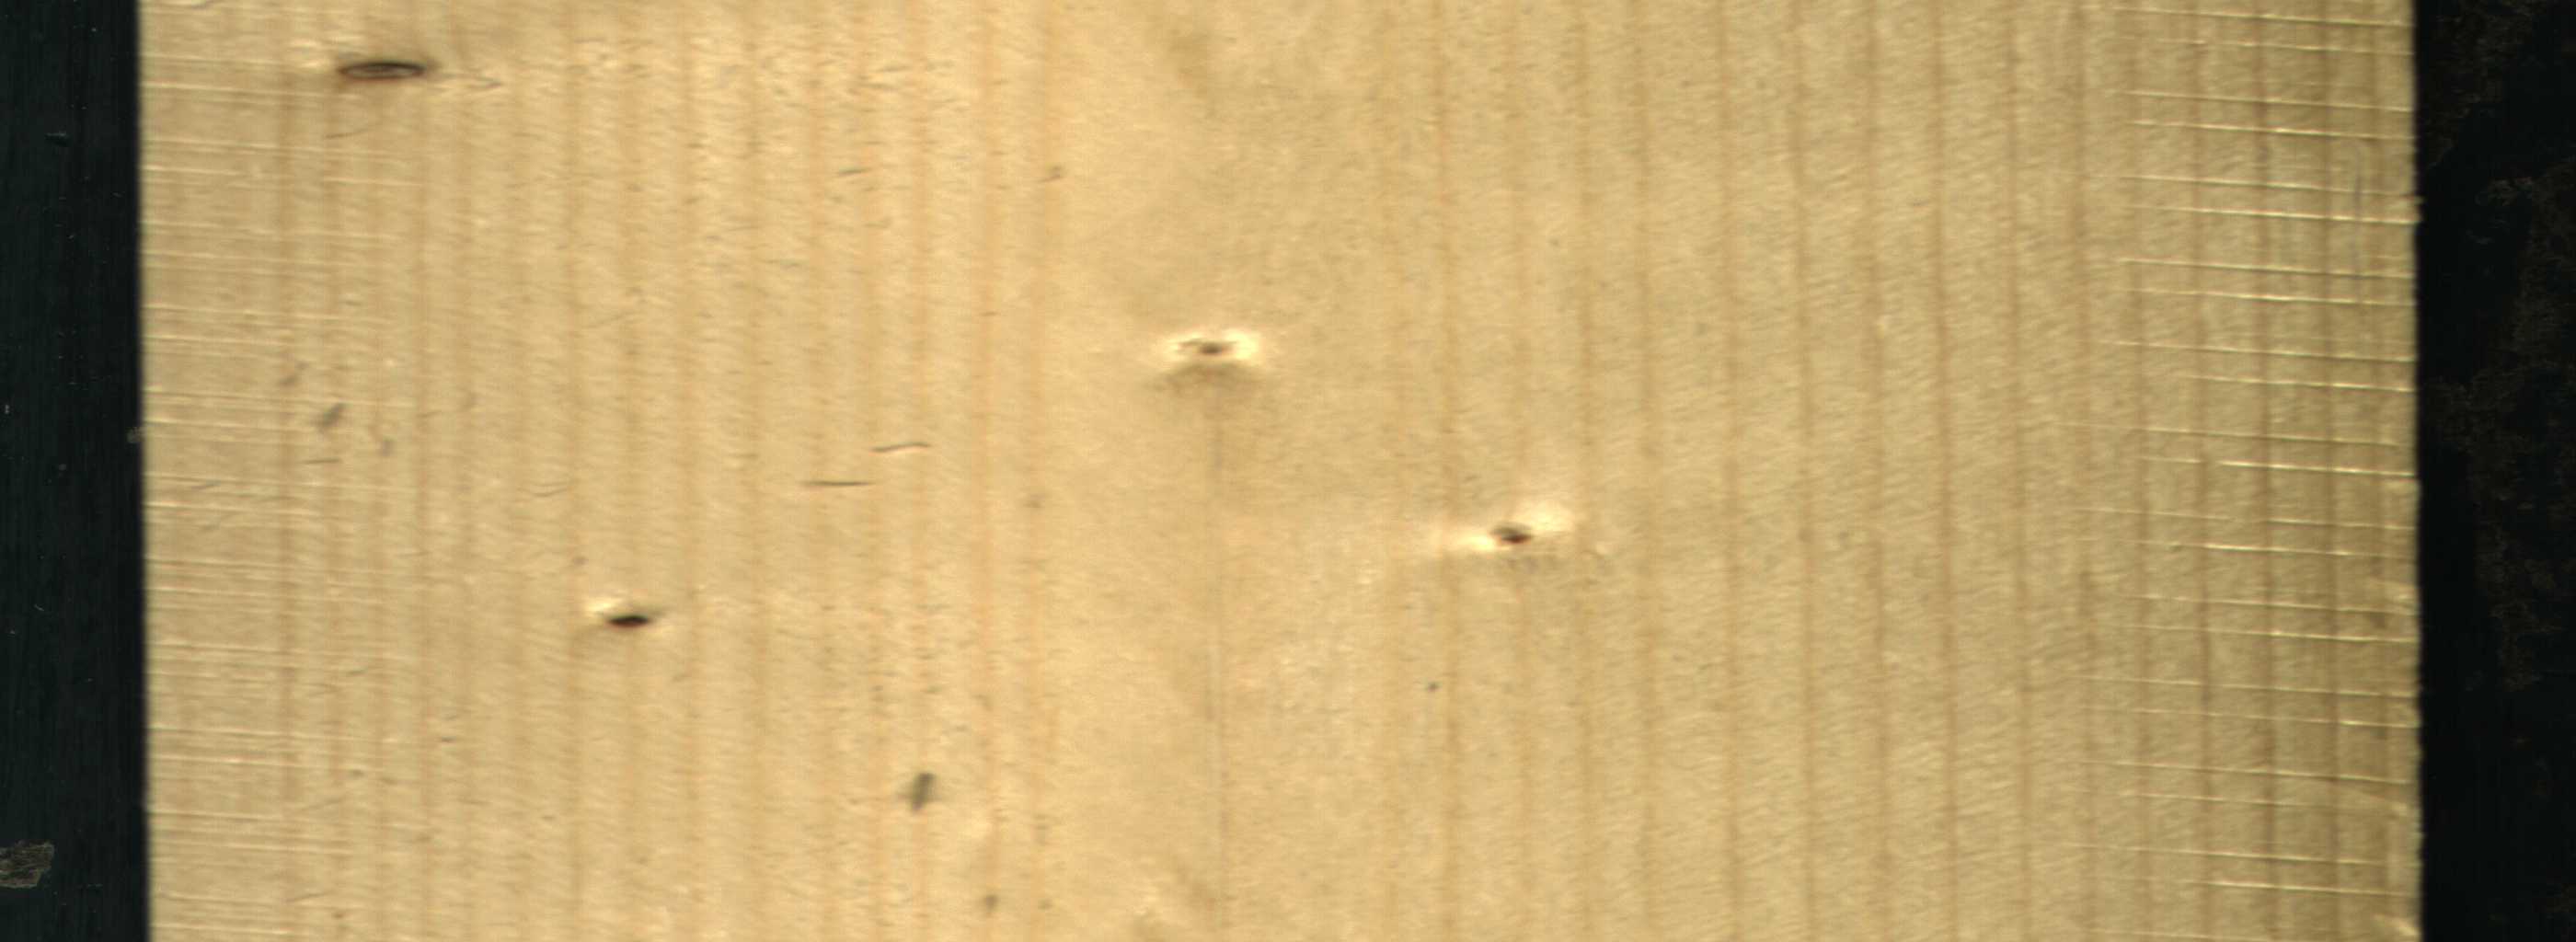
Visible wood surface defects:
Dead_Knot
Live_Knot
Live_Knot
Live_Knot